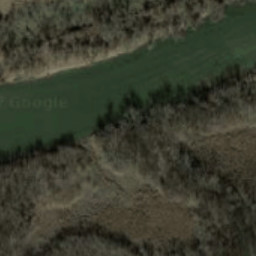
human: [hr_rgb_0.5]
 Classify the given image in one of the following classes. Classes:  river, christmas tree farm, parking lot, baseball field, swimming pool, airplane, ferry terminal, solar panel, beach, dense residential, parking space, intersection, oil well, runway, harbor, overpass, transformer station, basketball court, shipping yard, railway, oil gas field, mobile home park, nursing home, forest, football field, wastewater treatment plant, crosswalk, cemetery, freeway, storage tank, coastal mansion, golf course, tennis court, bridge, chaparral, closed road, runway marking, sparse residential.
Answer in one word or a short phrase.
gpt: river